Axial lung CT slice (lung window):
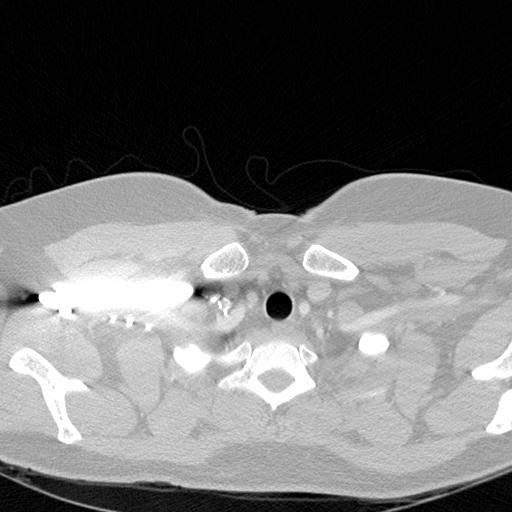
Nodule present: no